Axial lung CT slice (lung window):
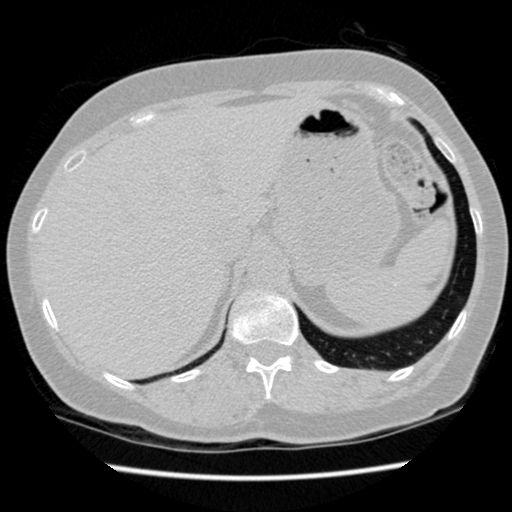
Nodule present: no